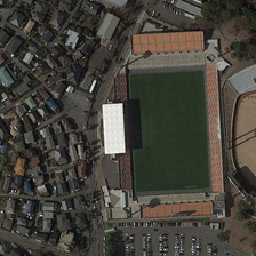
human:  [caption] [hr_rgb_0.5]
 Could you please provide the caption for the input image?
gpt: Three sides of the green playground are red and there is a white building

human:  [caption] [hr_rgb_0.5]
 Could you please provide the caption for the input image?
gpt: Three sides of a green playground are red and there's a white building

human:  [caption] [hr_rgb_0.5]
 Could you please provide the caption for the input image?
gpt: Three sides of a green playground are red and there is a white building

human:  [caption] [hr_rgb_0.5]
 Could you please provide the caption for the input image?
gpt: Three sides of the green playground are red, and there is a white building

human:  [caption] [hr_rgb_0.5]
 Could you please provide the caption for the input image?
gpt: Green, red and white children